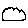
Label: cloud